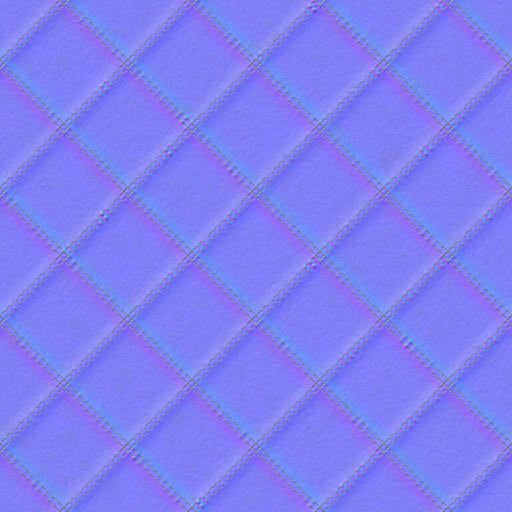
beige leather stitched white